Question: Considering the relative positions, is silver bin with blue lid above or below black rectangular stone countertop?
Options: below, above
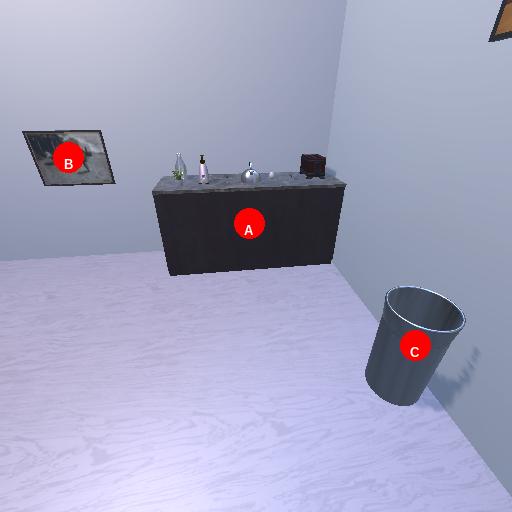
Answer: below